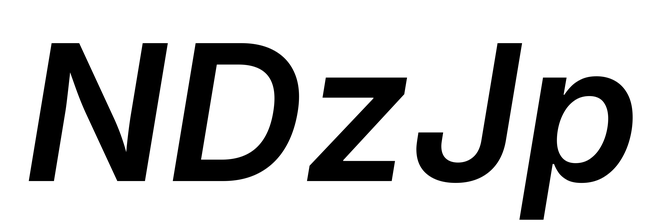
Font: Inter-Italic_SemiBold_Italic